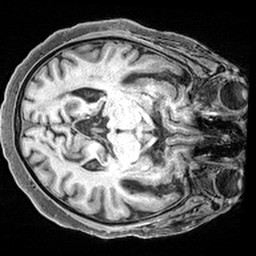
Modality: T1w
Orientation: axial
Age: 68
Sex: male
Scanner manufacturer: siemens
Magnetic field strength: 3 T
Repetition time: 2.4 s
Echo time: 0.0022 s